Field crop: maize
Growth stage: 1
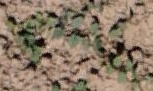
Species: convolvulus